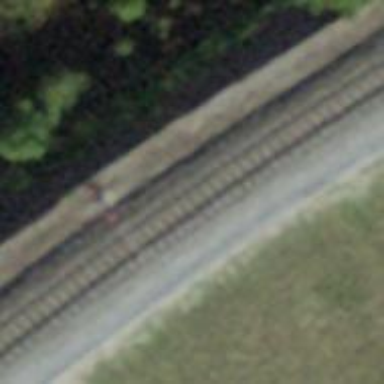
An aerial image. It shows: Narrow-gauge railway with electrified contact line.